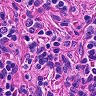
Metastatic tissue present: no